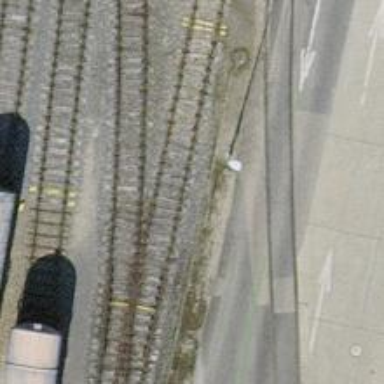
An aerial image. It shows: Single railway spur track.